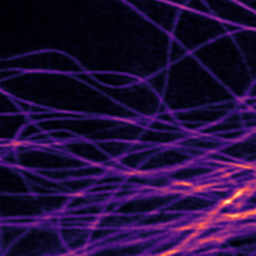
Label: Super-resolution Microtubules image